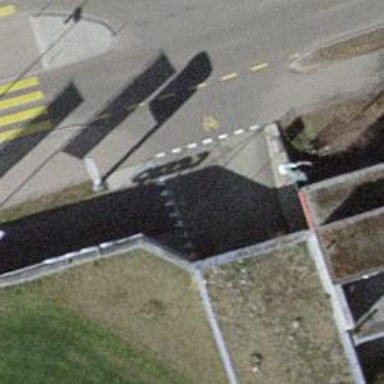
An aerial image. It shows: Parking entrance.